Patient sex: F
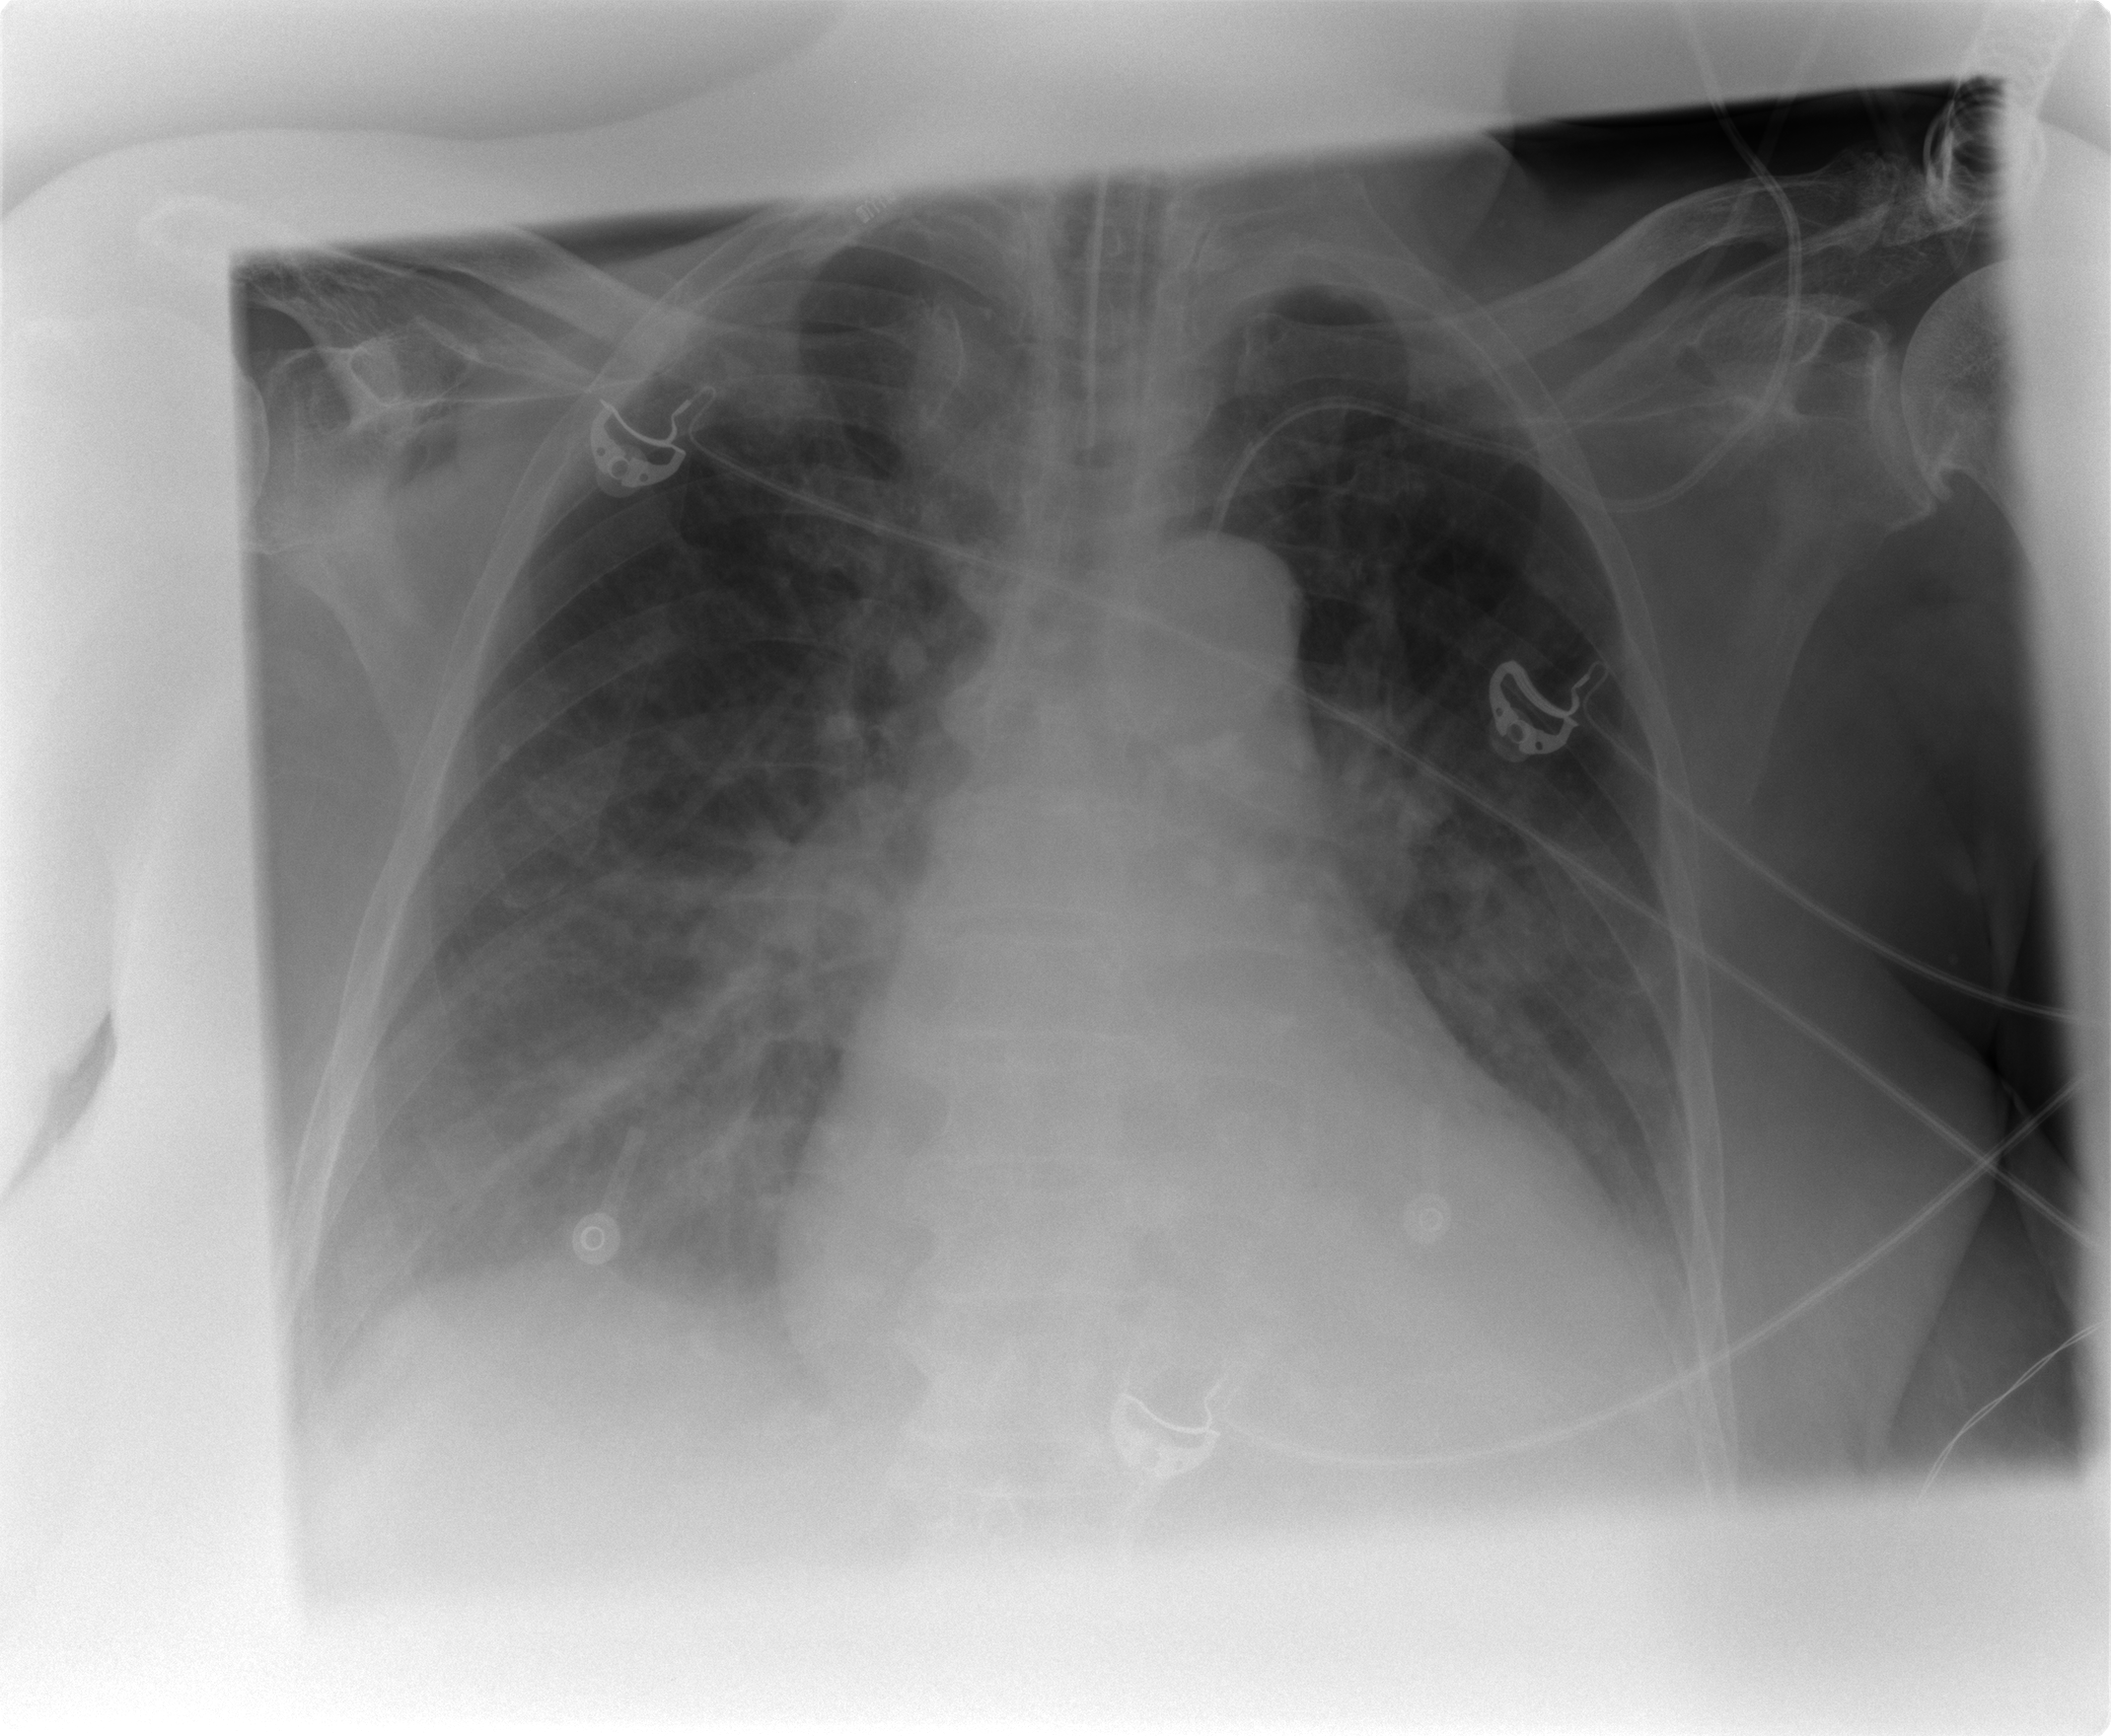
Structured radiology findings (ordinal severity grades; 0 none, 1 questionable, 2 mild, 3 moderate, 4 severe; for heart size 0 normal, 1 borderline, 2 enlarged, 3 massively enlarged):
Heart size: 2
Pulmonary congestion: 3
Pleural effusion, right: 0
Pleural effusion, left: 0
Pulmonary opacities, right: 1
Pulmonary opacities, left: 1
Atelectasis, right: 2
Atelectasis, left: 2